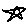
Label: star